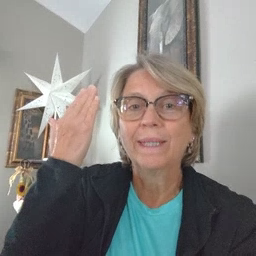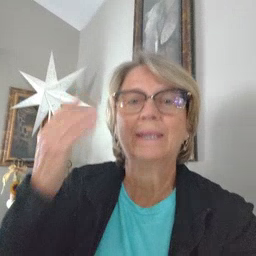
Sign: morning